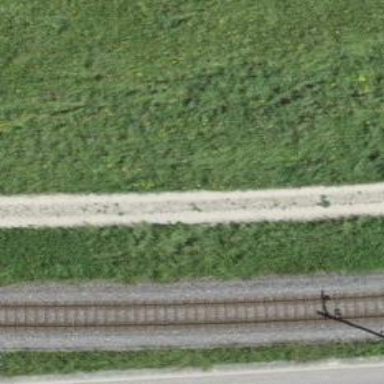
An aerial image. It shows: Well-maintained track road of grade 1.